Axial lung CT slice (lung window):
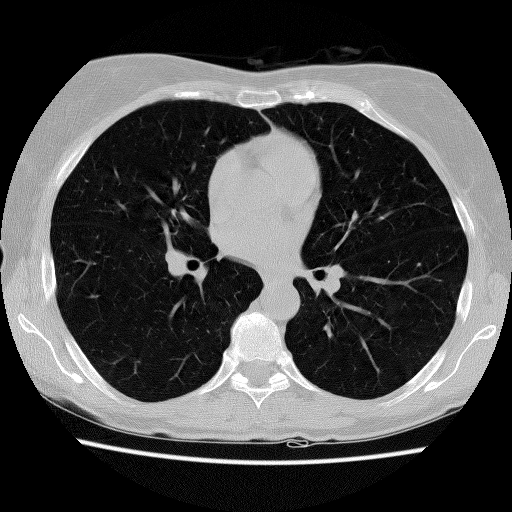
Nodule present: no